Question: What day is it?
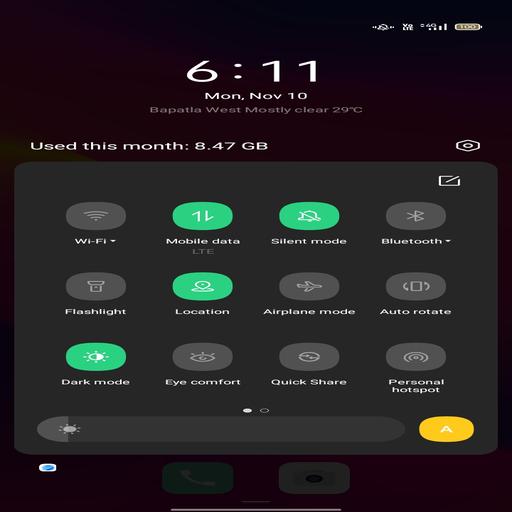
Answer: Monday, November 10